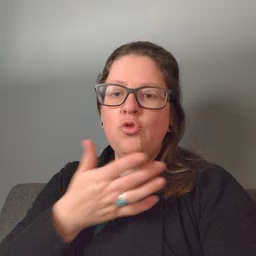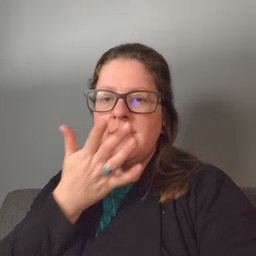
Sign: grass